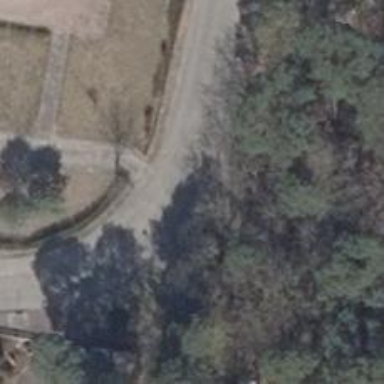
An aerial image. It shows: Residential road surfaced with concrete plates.